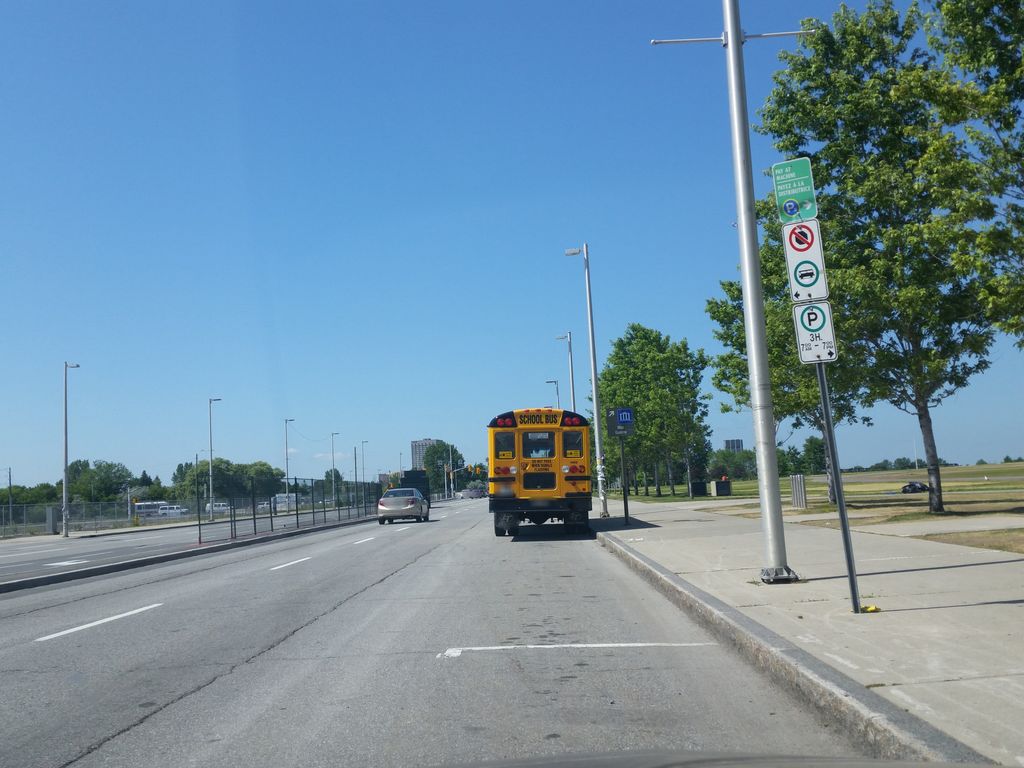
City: ottawa-gatineau